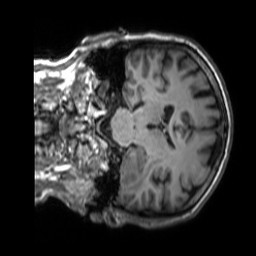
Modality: T1w
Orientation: coronal
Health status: ill
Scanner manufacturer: siemens
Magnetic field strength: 3 T
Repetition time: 1.7 s
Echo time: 0.00239 s